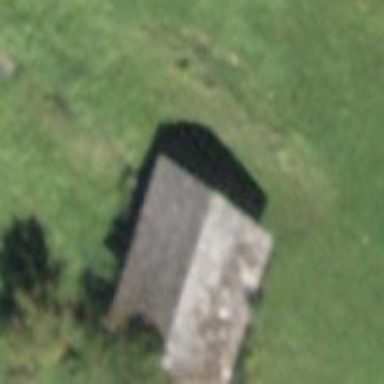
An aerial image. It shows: Barn.